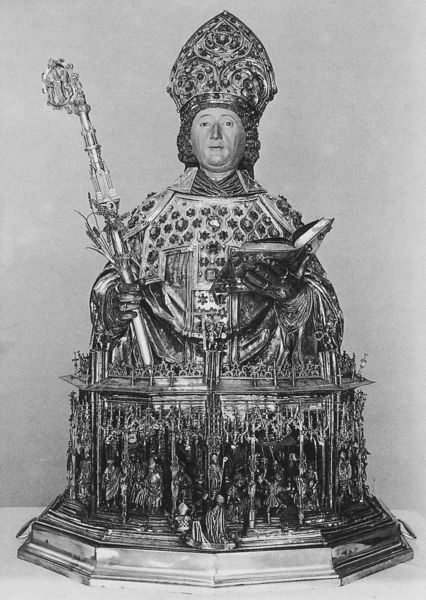
Titel: Halbfiguren - Reliquiar des hl. Lambertus
Institution: Lüttich, Schatzkammer der Heiligkreuz-Kirche
Schlagwörter: hand, mann, umhang, handschuhe, hut, schmuck, szene, ornament, kappe, mütze, architektur, bibel, gesicht, silber, sockel, kirche, figur, gold, mantel, edelsteine, gotik, krone, locken, skulptur, statue, kopfbedeckung, stab, gewicht, figuren, bischof, kaiser, könig, handarbeit, metall, bronze, plastik, foto, buch, sterne, altar, photo, verziert, gotisch, spitzbogen, mittelalter, hostie, priester, mitra, tiara, jünger, kunsthandwerk, schrein, artefakt, reliquie, sakral, ikone, bischofsstab, muttergottes, reliquiar, ikon, goldschmiede